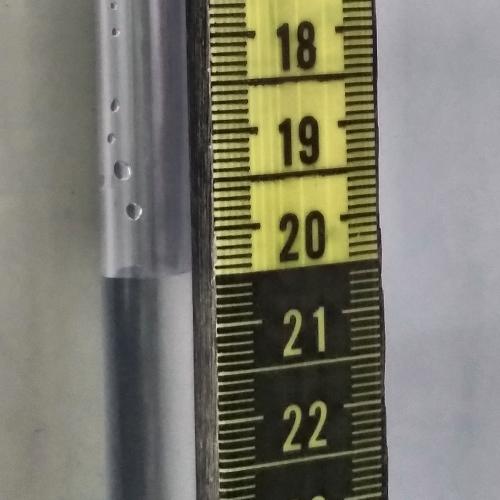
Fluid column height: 20.5 cm